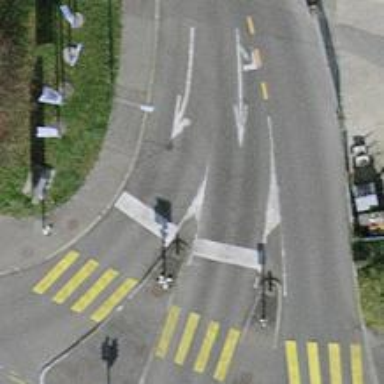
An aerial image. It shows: Road with traffic signals.